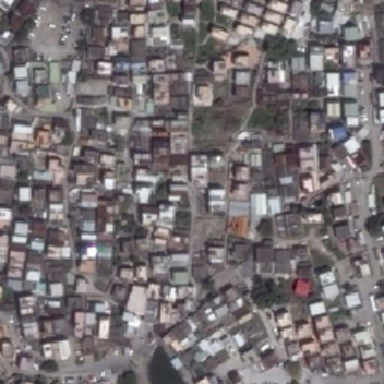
The house a home close to the one on the ground .